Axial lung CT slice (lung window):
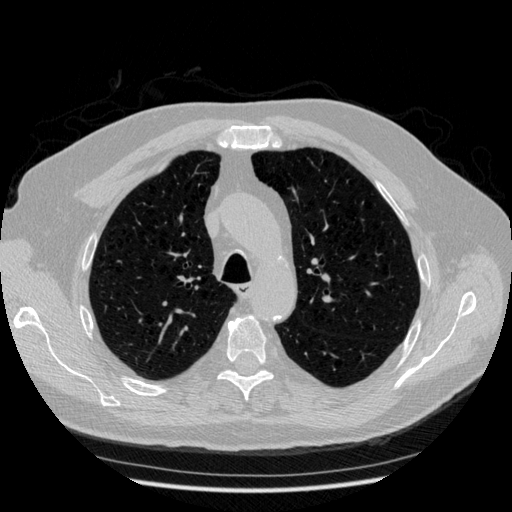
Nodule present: no